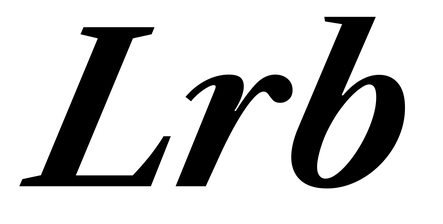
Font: LibreCaslonText-Italic_Bold_Italic